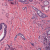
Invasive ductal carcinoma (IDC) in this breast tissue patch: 1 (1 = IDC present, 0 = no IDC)